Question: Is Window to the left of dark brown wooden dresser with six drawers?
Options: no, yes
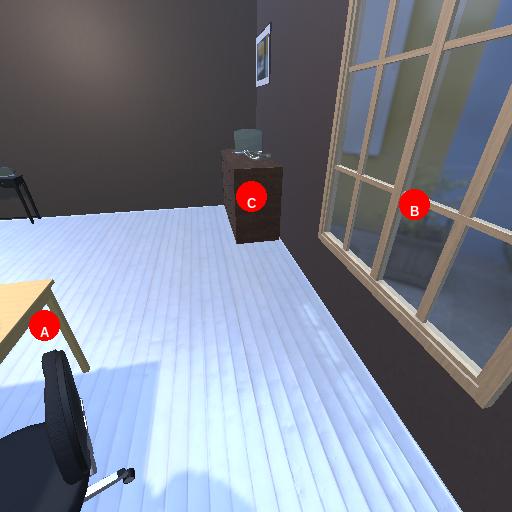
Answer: no